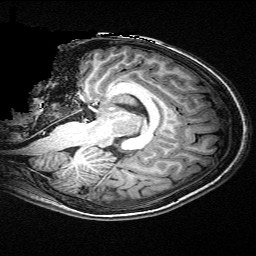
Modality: T1w
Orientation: sagittal
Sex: female
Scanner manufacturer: siemens
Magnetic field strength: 3 T
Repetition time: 2.3 s
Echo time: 0.00336 s